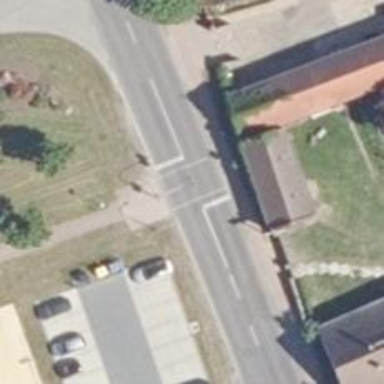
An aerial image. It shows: Road crossing with traffic signals.